Question: I am using email input field, for forgot password password. But on Firefox it is not showing properly.
I am using below code
'''
<div class="mainB">
<div class="centerBlock">
<form method="post">
<div class="alignText">
Enter Email Address:
<input type="email" name="userEmail" required="required"
pattern="[a-zA-Z]{3,}@[a-zA-Z]{3,}[.]{1}[a-zA-Z]{2,}[.]{1}[a-zA-Z]{2,}"
maxlength="45" id="forgotPassTextField" />
<br>
<br>
</div>
<div id="alignCenter">
<button class="btn mt-15 btn-default btn-custom" type="submit">
Ok
</button>
<button class="btn mt-15 btn-default btn-custom" type="button"
onclick="">
Cancel
</button>
</div>
</form>
'''
The suggestions are showing at the bottom of the page and text field is at the top of page:

MY CSS as follows:
'''
.alignText {
margin-left: 52px;
text-align: left;
}
#forgotPassTextField {
width: 252px;
}
#alignCenter {
text-align: center;
}
.mainB {
height: 585px;
position: absolute;
width: 100%;
}
.centerBlock {
background-color: #FFFFFF;
box-shadow: 1px 1px 10px #000000;
height: 230px;
margin: 0 auto;
position: relative;
top: 50%;
transform: translateY(-50%);
vertical-align: middle;
width: 500px;
}
'''
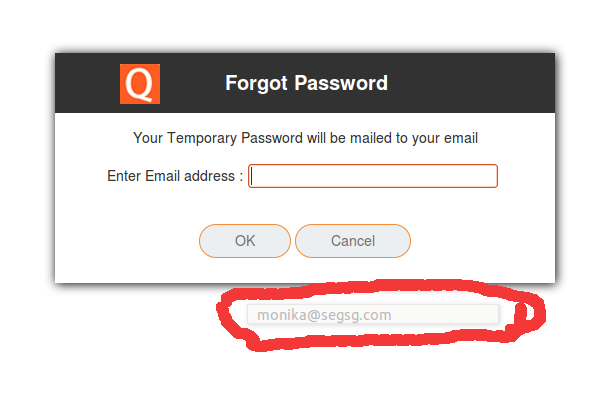
Answer: The problem with the "suggestions" box (the box that appears suggesting some previously entered value when you type something that matches the start of such a value) is that it is under the control of the browser. There is no specification on it and not much public documentation either.
In this case, that box is displayed because the 'input' element is inside an element (the 'div' with class 'centerBlock') on which a CSS transformation is applied, namely a simple translation in the direction. It seems that Firefox gets confused and thinks that the 'input' element is placed in a location where it would be without the transformation.
Thus, the fix is to remove 'transform: translateY(-50%);'. For positioning the element, it is better to place it at the right place otherwise. In this case, it is relatively positioned, so you would just need to replace 'top: 50%;' by 'top: calc(50% - 115px);'. The value '115px' is 50% of the height of the 'div' element.
The <URL>.